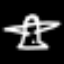
Label: airplane